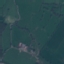
Land use / land cover: Pasture